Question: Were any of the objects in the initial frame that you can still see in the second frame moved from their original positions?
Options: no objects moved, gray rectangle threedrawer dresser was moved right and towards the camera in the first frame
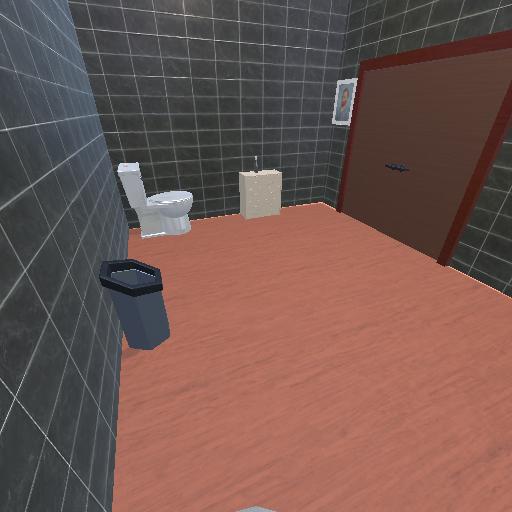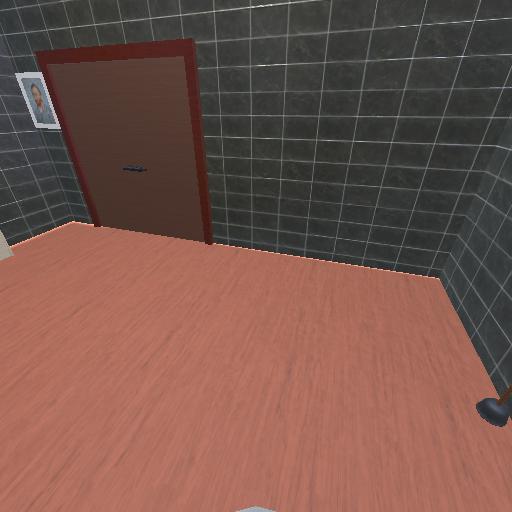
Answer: no objects moved